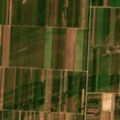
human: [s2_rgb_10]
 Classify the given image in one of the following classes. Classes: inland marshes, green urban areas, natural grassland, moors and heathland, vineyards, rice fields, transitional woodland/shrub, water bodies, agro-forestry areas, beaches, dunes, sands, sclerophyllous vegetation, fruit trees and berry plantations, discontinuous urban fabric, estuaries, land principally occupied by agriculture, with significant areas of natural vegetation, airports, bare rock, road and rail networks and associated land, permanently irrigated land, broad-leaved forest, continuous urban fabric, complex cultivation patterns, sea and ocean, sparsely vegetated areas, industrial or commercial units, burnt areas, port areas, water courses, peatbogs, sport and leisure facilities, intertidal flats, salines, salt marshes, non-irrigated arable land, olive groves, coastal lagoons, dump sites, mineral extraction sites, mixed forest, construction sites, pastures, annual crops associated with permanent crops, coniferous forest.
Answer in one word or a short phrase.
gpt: non-irrigated arable land